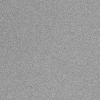
Atmospheric dust classification: dusty